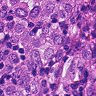
Metastatic tissue present: yes